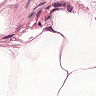
Metastatic tissue present: no